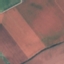
Land use / land cover class: AnnualCrop